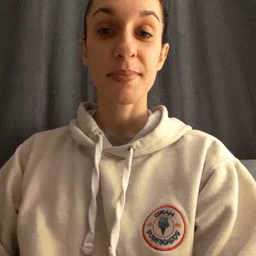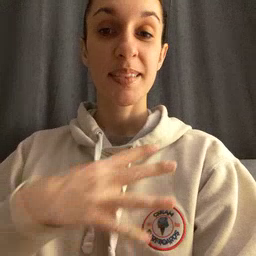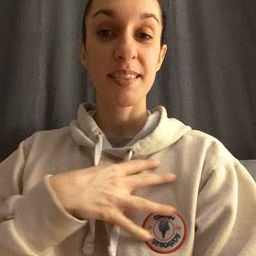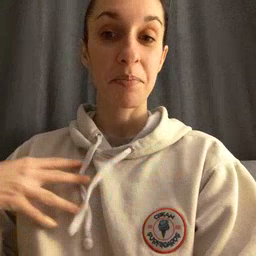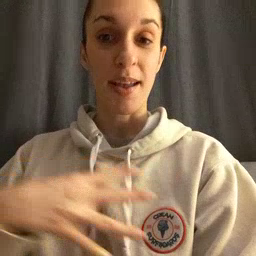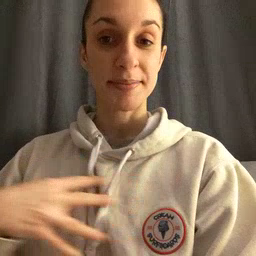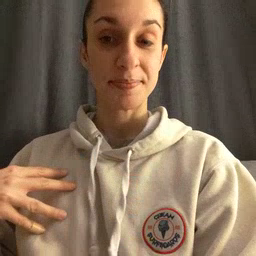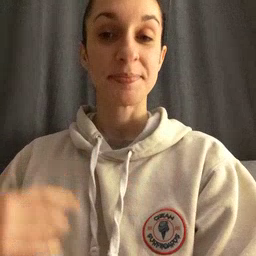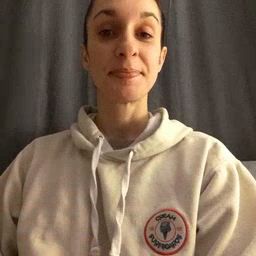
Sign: zebra